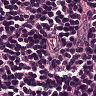
Metastatic tissue present: no